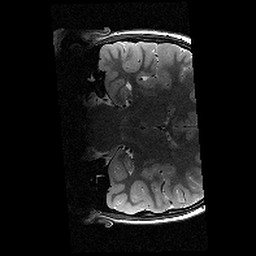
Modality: T2w
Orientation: coronal
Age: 13
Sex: male
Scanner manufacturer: siemens
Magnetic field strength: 3 T
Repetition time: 8.46 s
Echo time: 0.067 s